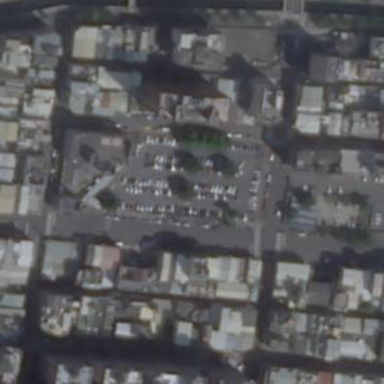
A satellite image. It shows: Parking area with surface.